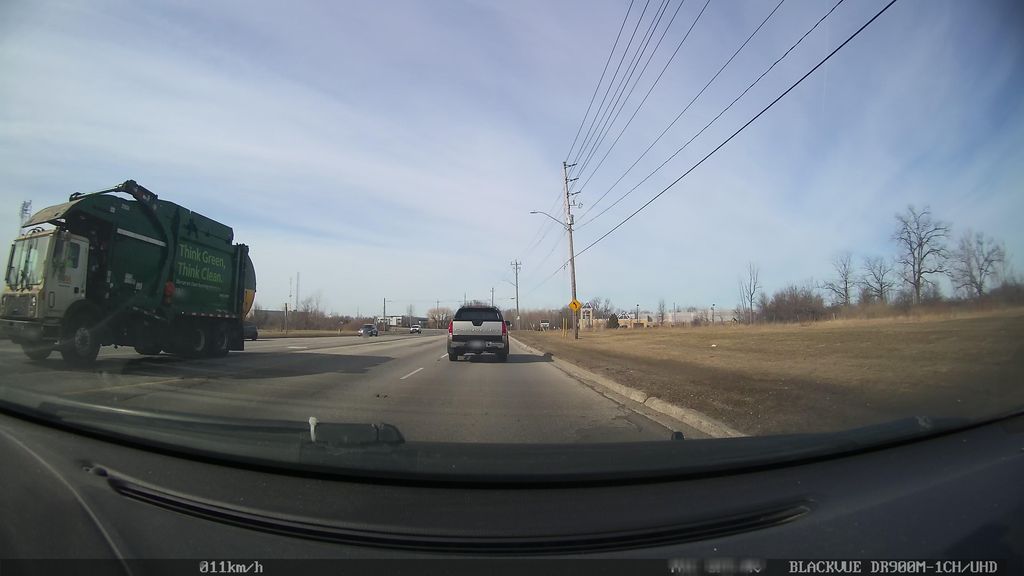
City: kitchener-waterloo